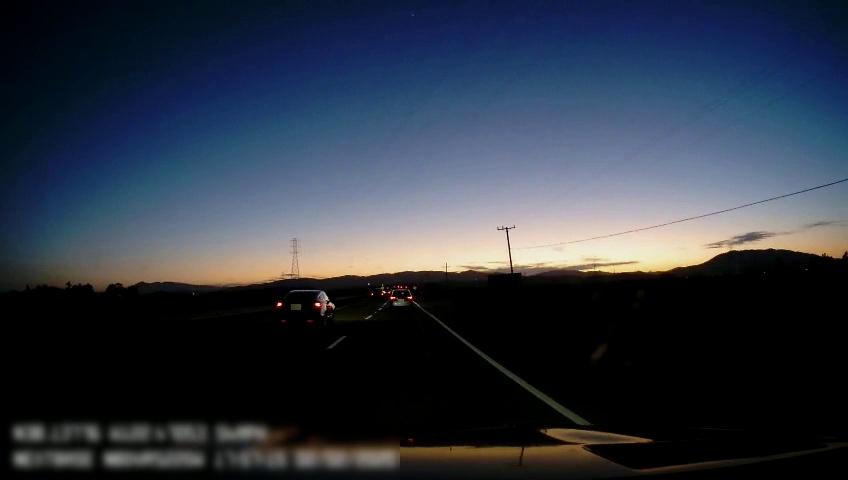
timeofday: Dusk/Dawn/Twilight
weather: Sunny
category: Drivable Space
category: Vehicles | SUV
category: Vehicles | Truck
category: Vehicles | SUV
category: Lanes | Alternate Lane
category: Lanes | Current Lane
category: Lanes | Current Lane